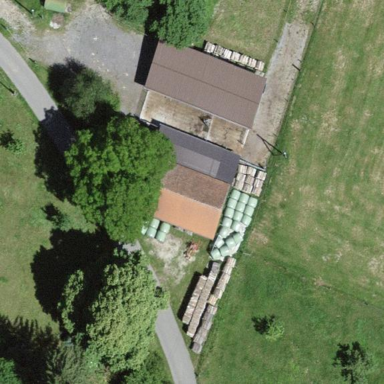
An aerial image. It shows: Gabled roof on farm auxiliary building.